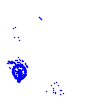
Particle: electron